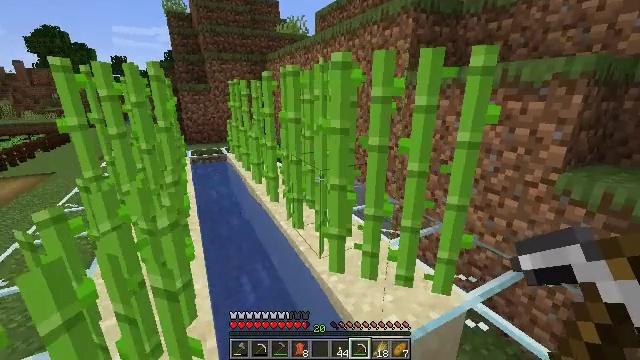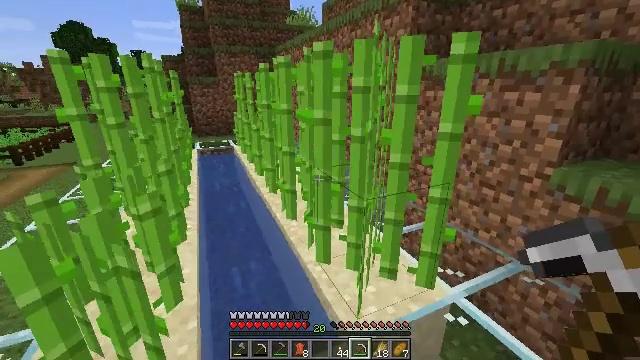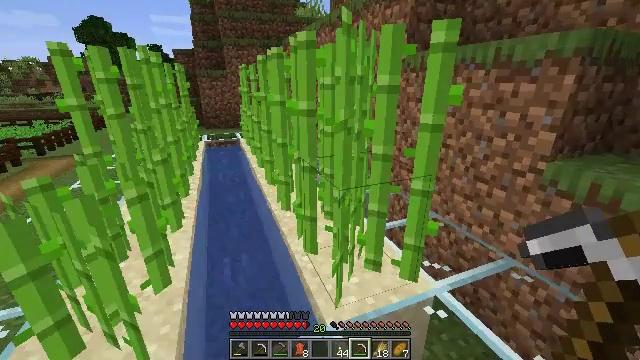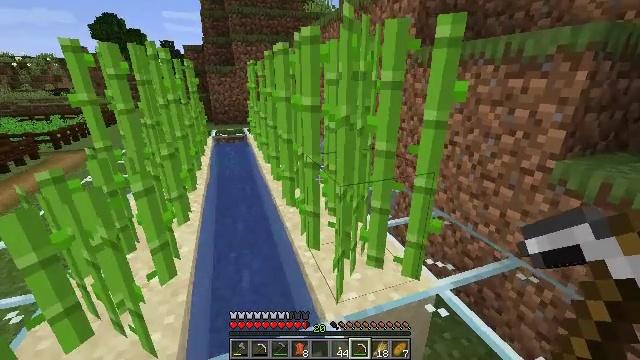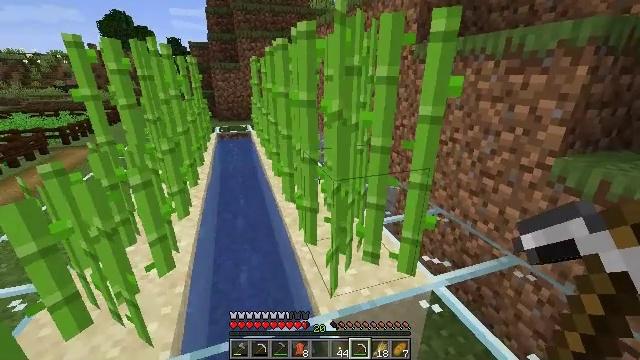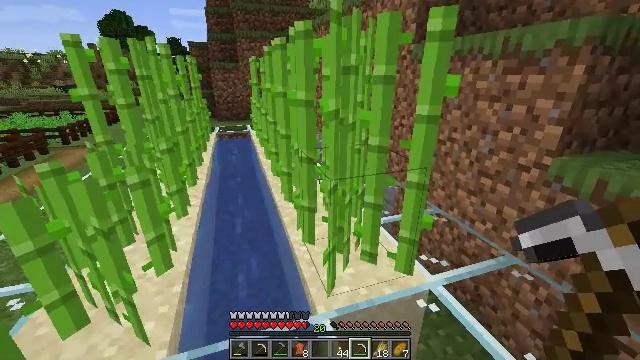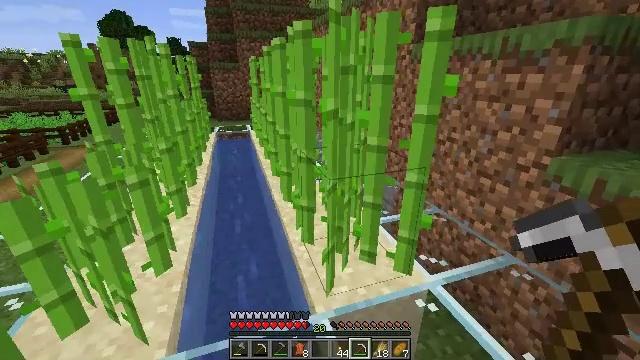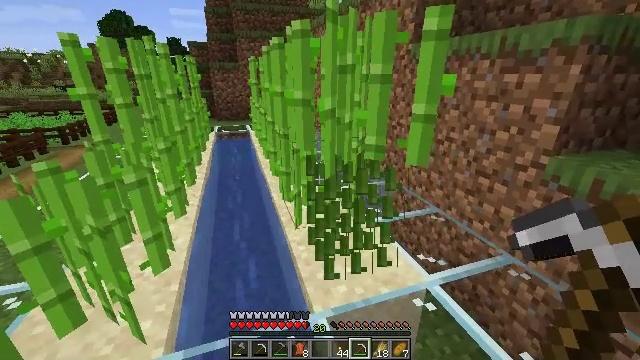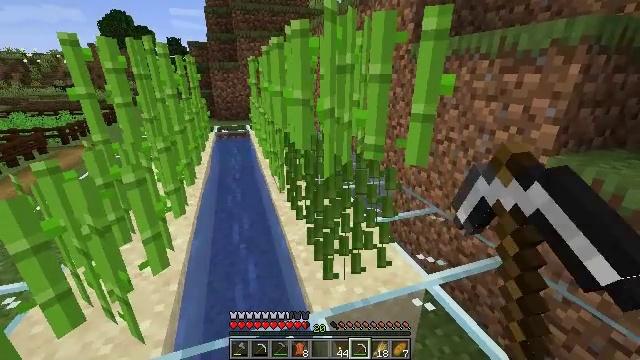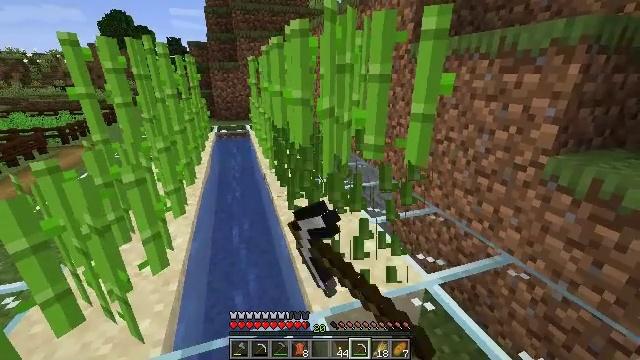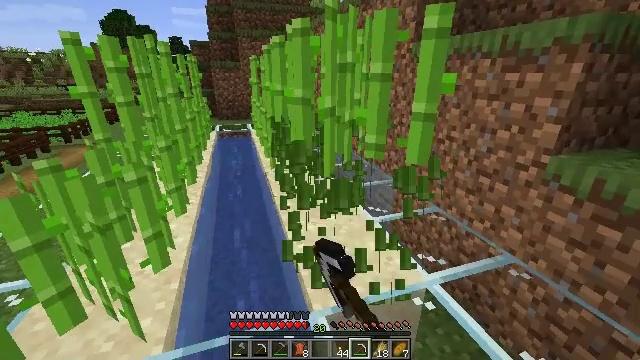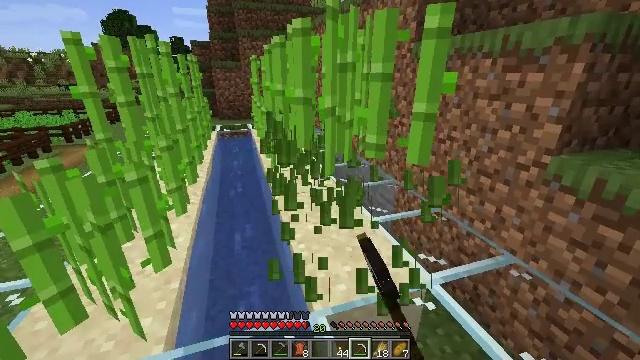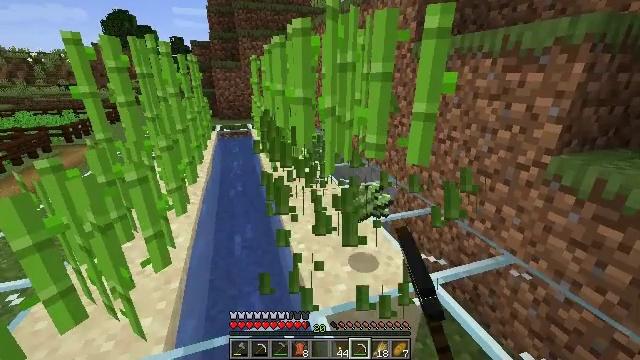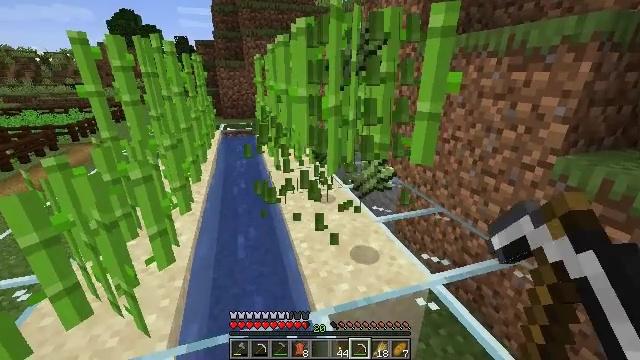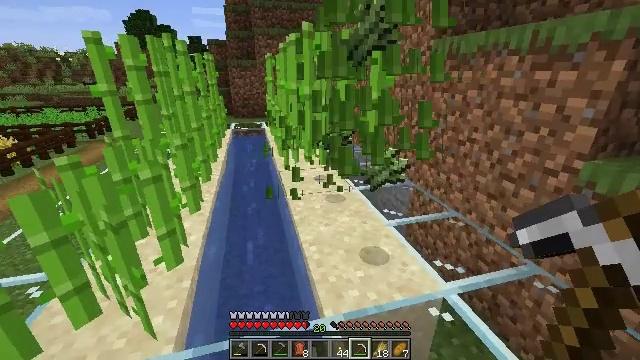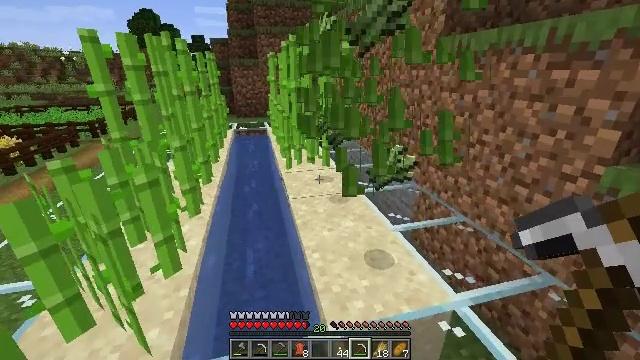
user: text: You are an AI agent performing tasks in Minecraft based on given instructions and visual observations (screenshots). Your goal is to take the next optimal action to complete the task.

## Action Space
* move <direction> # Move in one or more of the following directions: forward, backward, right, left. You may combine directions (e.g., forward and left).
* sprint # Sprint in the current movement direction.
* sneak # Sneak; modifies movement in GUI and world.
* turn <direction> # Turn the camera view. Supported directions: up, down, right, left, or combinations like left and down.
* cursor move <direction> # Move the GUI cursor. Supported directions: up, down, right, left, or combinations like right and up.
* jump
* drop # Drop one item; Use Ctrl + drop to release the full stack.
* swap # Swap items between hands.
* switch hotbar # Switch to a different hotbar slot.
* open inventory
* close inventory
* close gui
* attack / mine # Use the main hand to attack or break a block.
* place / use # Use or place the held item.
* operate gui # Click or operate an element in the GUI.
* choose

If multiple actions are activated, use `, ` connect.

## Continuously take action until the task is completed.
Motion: motion action
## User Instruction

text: Mine the sugar cane near rivers.
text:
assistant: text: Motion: move right, turn left and down
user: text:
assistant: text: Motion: turn left and down
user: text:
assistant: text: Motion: turn left
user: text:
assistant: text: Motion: turn left
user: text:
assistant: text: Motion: no_op
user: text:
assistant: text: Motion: no_op
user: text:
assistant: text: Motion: attack / mine
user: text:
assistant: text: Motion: attack / mine
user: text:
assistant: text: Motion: attack / mine
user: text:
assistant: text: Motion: no_op
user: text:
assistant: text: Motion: no_op
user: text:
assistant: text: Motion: no_op
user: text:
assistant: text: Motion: no_op
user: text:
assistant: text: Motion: move forward, turn left
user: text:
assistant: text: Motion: move forward
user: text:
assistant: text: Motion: move forward, turn up
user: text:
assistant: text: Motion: no_op
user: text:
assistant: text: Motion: turn up
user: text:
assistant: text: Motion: no_op
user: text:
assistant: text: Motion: no_op
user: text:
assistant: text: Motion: no_op
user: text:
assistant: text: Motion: turn left
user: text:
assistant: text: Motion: turn left
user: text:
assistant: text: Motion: no_op
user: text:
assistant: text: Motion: move forward, turn left
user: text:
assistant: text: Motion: move forward
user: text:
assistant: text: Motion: move forward
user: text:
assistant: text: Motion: move forward and move right
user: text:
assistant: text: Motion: move forward and move right, turn left and down
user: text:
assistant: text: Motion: move forward and move right, turn left and down